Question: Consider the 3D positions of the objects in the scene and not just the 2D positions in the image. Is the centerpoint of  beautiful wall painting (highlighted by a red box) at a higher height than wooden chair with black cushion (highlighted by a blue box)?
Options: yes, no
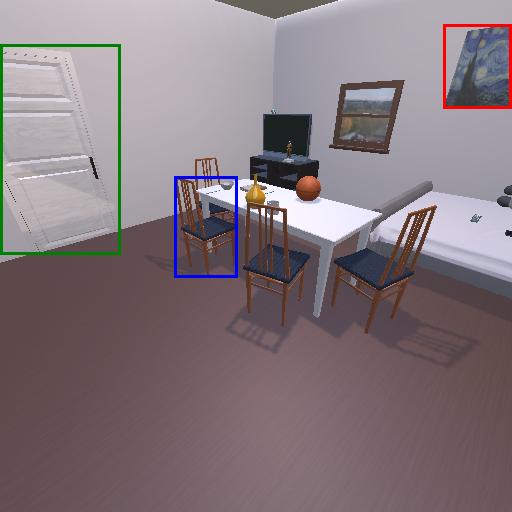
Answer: yes